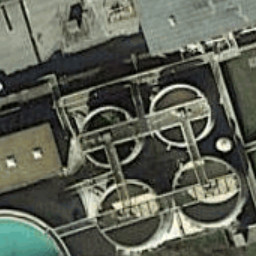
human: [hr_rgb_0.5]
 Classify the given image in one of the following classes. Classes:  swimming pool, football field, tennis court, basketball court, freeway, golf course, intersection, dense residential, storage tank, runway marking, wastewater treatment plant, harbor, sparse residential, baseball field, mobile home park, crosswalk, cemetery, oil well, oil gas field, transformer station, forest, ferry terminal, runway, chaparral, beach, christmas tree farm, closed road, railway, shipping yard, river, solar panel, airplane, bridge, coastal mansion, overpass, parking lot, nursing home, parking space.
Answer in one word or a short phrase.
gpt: wastewater treatment plant